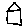
Label: house